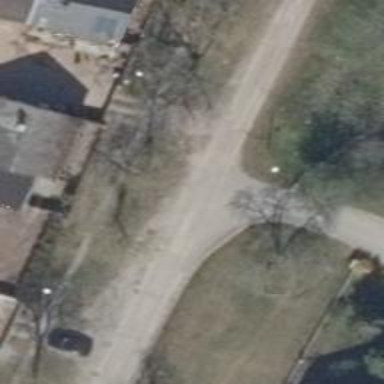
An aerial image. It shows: Residential road with separate sidewalk.